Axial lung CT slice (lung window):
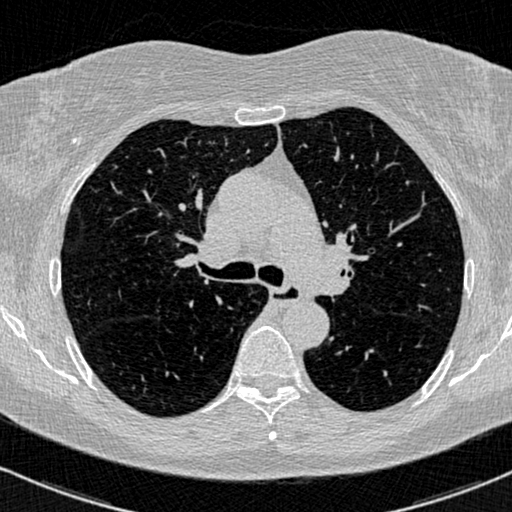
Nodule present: no